【题型】证明题　【知识点】立体几何　【难度】easy
如图，直三棱柱
$ABC-A_1B_1C_1$中，$BC = AB = AA_1$，$\angle ABC = 90^\circ$，$M$是$B_1C_1$的中点，$N$是$AC$
的中点。

(1) 证明：直线
$MN$与直线$BC$
的位置关系为异面且垂直；

(2) 求直线
$A_1B$与平面$BCC_1B_1$
所成角的大小。
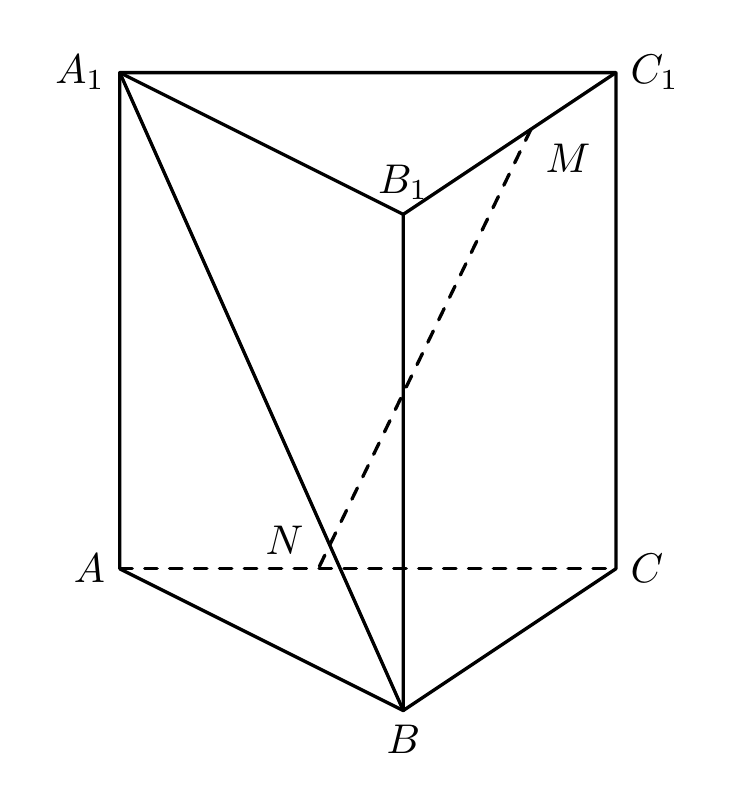
【解答】
\textbf{【答案】} (1) 证明见解析；(2) $\frac{\pi}{4}$

\vspace{1em}
\noindent
\textbf{【解析】} (1)

直线$MN$与平面$ABC$交于$N$点，且直线$BC$不过$N$点，所以直线$MN$与直线$BC$
的位置关系为异面。

如图，以
$B$为原点，分别以$BC$、$BA$、$BB_1$所在直线为$x$轴、$y$轴、$z$
轴建立空间直角坐标系。

设
$AB = 2$，则$B(0,0,0)$，$C(2,0,0)$，$A(0,2,0)$，$B_1(0,0,2)$，$C_1(2,0,2)$
，

$\therefore M = (1,0,2)$，$N = (1,1,0)$
，

$\therefore \overrightarrow{MN} = (0,1,-2)$，$\overrightarrow{BC} = (2,0,0)$
，

$\therefore \overrightarrow{MN} \cdot \overrightarrow{BC} = 2 \times 0 + 0 \times 1 - 2 \times 0 = 0$
，

$\therefore MN \perp BC$
，

所以直线
$MN$与直线$BC$
的位置关系为异面且垂直。

---

(2) 设平面
$BCC_1B_1$的法向量为$\vec{n} = (0,1,0)$
，

$\because B(0,0,0)$，$A_1(0,2,2)$
，

$\therefore \overrightarrow{BA_1} = (0,2,2)$
，

设直线
$A_1B$与平面$BCC_1B_1$所成角为$\theta$
，

所以
\[
\sin\theta = \frac{|\vec{n} \cdot \overrightarrow{BA_1}|}{|\vec{n}| \times |\overrightarrow{BA_1}|} = \frac{2}{1 \times 2\sqrt{2}} = \frac{\sqrt
{2}}{2},
\]
所以直线
$A_1B$与平面$BCC_1B_1$所成角为$\frac{\pi}{4}$
。
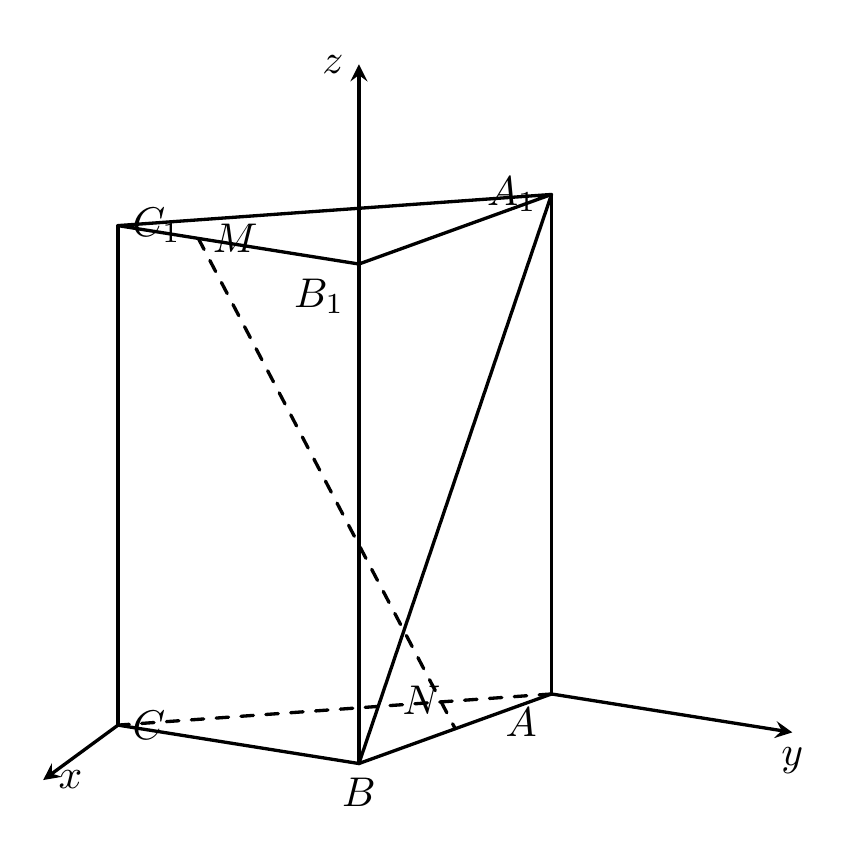